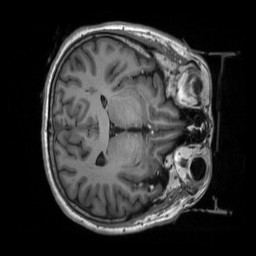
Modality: T1w
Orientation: axial
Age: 59
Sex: female
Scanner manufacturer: siemens
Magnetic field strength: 3 T
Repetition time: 2.53 s
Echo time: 0.00219 s